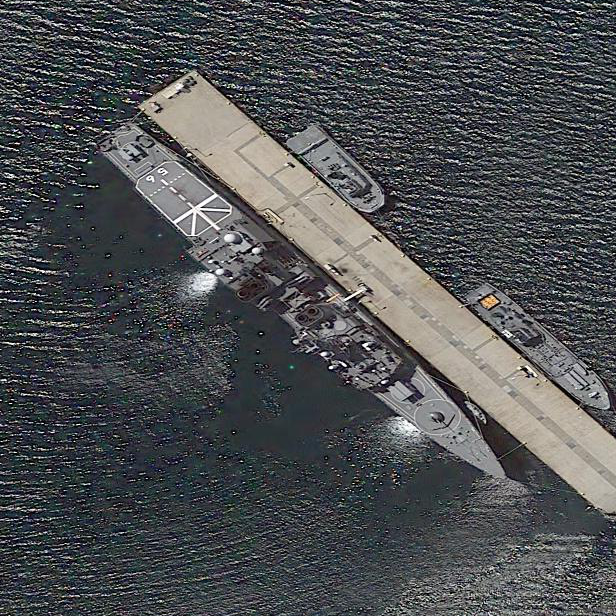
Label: Asagiri-class_destroyer